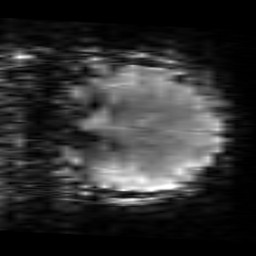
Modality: T2starw
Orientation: coronal
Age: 23
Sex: female
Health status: healthy
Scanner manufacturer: siemens
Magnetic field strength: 3 T
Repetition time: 0.7 s
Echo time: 0.02 s